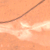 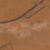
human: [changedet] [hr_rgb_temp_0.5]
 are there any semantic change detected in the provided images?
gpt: Some new roads appear in the desert.